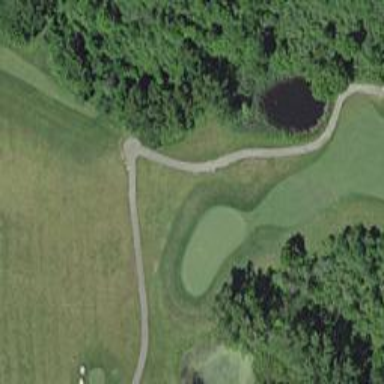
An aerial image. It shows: Path for both road and golf.